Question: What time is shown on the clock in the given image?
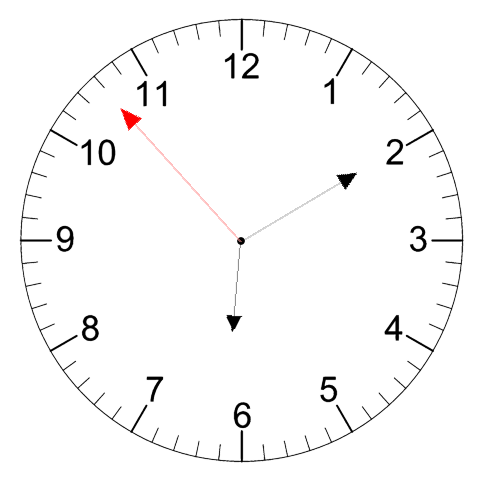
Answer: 06:09:53